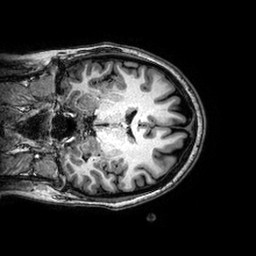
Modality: T1w
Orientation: coronal
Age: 24
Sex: female